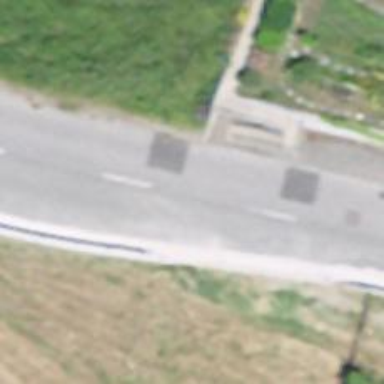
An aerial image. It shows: Road with steps.